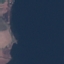
Land use / land cover class: SeaLake